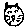
Label: cat